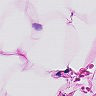
Metastatic tissue present: no